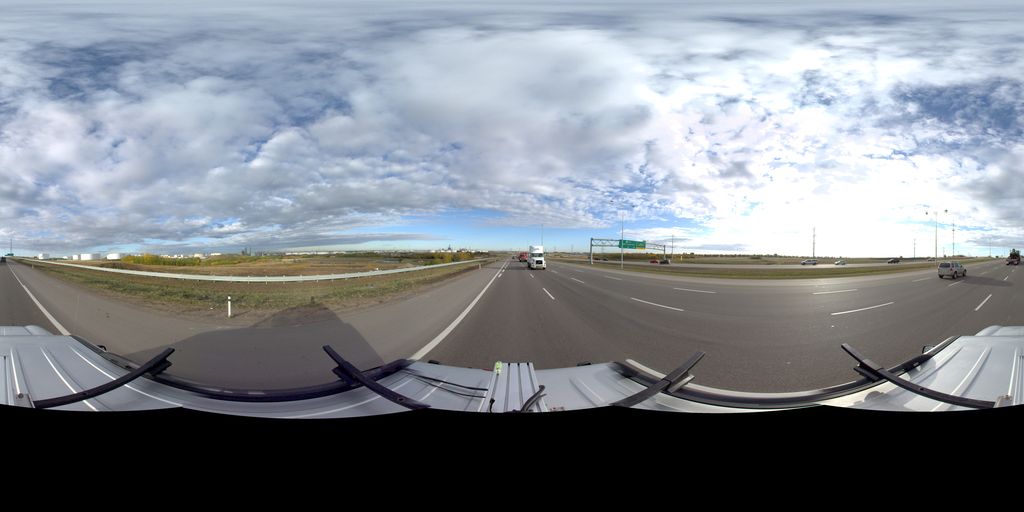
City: edmonton